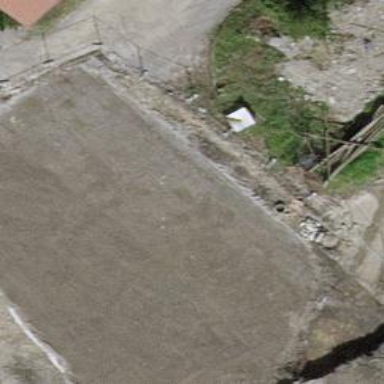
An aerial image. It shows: Playground with funnel ball setup.